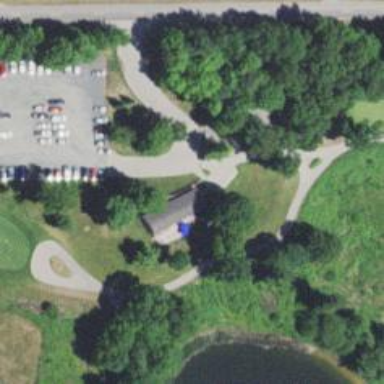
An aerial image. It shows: Service road designated as golf cart path.